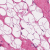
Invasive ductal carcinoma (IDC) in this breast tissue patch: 0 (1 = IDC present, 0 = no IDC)